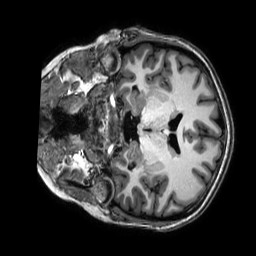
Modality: T1w
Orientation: coronal
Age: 25
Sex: female
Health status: healthy
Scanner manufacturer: philips
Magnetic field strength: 3 T
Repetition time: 0.009 s
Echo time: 0.003996 s